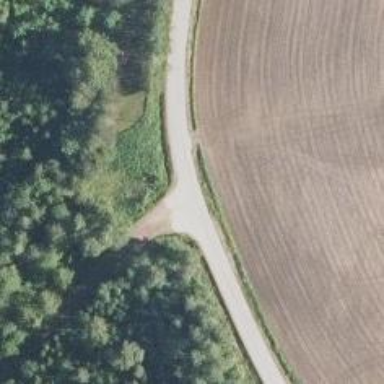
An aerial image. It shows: Tertiary road.